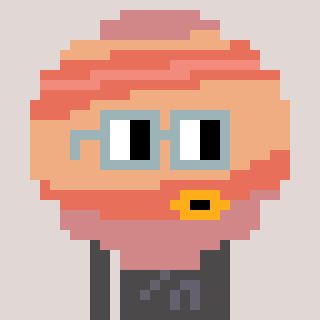
a pixel art character with square dark gray glasses, a jupiter-shaped head and a grayscale-colored body on a warm background